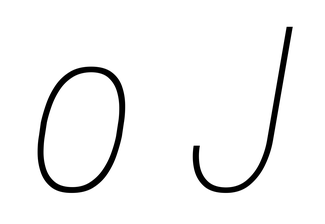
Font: Roboto-Italic_Condensed_Thin_Italic